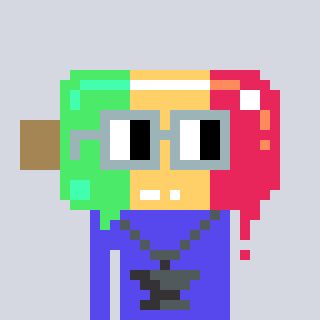
a pixel art character with square dark gray glasses, a icepop-shaped head and a computerblue-colored body on a cool background